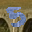
Label: 5